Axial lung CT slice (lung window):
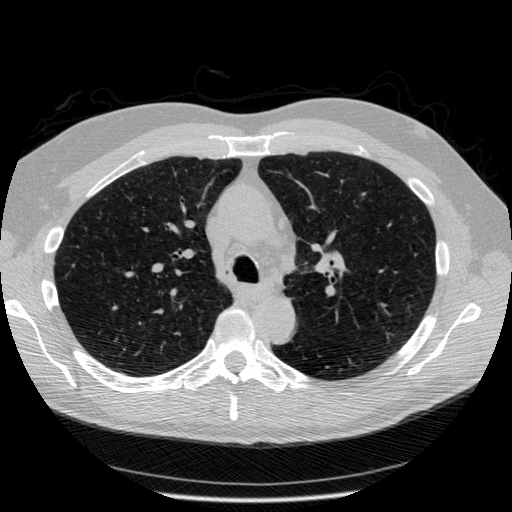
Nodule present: no